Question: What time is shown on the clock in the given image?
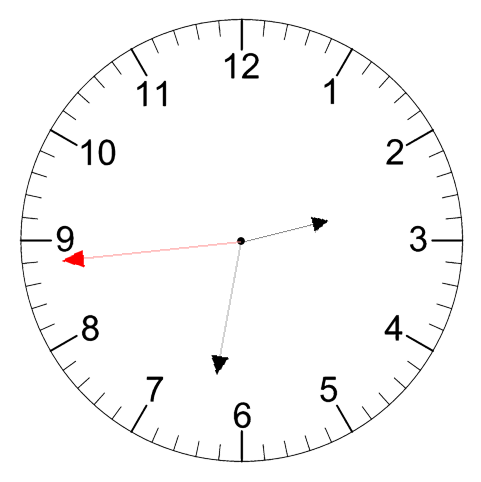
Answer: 02:31:44